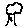
Label: tree